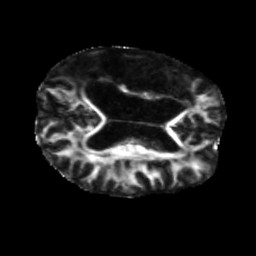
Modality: FA
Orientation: axial
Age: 46
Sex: male
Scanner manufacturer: siemens
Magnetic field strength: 3 T
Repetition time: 5.25 s
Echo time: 0.08 s